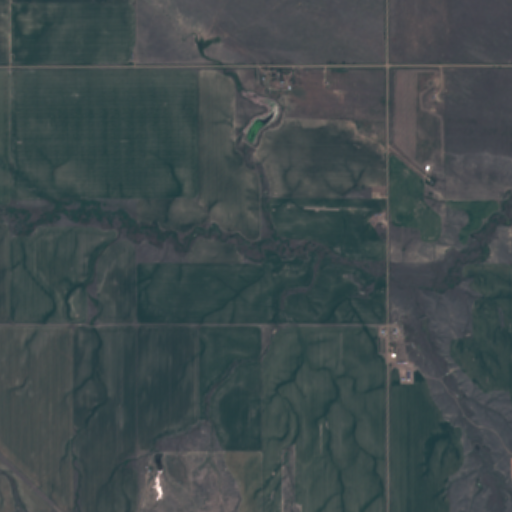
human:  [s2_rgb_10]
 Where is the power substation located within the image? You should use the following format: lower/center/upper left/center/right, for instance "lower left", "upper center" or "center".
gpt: The power substation is located in the center right of the image.
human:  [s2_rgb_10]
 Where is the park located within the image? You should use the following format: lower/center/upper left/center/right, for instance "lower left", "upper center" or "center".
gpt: There is no park in the image.